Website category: book
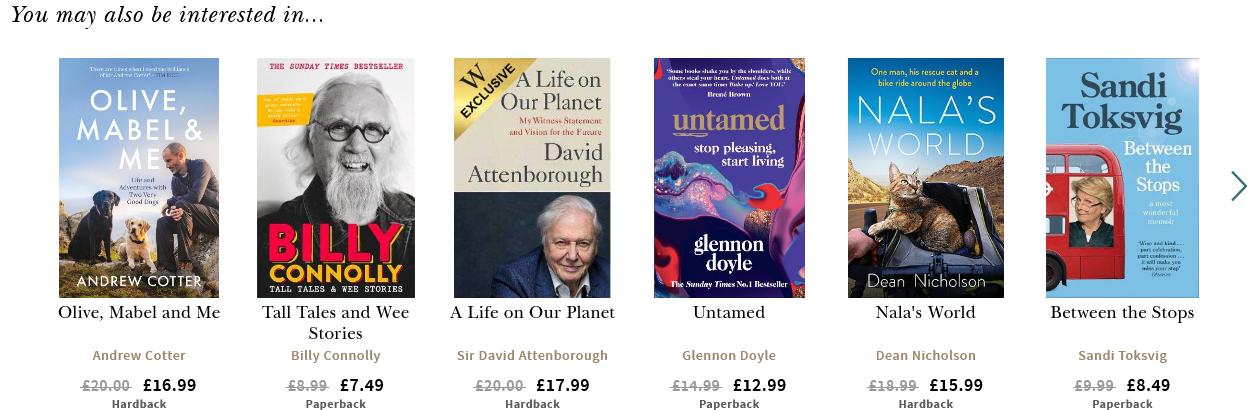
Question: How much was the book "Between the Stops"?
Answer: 8.49

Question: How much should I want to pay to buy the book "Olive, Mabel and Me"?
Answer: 16.99

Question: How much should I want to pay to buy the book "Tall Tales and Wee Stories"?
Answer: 7.49

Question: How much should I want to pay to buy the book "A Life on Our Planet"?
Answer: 17.99

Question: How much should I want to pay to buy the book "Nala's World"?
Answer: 15.99

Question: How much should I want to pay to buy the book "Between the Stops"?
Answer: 8.49

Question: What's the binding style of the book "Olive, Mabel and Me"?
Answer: Hardback

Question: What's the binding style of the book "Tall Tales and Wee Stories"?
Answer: Paperback

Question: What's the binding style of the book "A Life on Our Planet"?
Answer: Hardback

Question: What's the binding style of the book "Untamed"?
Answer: Paperback

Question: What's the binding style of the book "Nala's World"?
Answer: Hardback

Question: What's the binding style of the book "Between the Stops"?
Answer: Paperback

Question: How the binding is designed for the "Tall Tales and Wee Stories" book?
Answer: Paperback

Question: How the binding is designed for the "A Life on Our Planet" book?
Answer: Hardback

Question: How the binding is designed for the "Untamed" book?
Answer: Paperback

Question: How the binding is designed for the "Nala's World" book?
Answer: Hardback

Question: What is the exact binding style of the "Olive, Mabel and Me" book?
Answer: Hardback

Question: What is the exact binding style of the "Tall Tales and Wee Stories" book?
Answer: Paperback

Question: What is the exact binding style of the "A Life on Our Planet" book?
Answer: Hardback

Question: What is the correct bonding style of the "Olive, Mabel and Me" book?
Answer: Hardback

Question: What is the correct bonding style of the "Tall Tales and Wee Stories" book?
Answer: Paperback

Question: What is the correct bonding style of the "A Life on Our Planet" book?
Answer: Hardback

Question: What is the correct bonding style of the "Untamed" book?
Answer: Paperback

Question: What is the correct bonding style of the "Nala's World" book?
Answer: Hardback

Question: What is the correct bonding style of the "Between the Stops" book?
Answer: Paperback

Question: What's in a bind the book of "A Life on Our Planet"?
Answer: Hardback

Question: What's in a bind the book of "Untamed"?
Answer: Paperback

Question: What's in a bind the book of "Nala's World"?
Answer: Hardback

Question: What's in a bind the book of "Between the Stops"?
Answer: Paperback

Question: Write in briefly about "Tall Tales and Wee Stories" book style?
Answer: Paperback

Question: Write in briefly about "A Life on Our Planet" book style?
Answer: Hardback

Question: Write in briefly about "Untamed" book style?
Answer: Paperback

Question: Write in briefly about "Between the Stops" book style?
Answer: Paperback

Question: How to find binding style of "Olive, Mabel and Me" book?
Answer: Hardback

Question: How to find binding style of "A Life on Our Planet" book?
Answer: Hardback

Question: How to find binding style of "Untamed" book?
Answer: Paperback

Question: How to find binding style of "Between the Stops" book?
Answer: Paperback